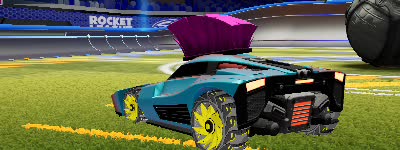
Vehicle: breakout